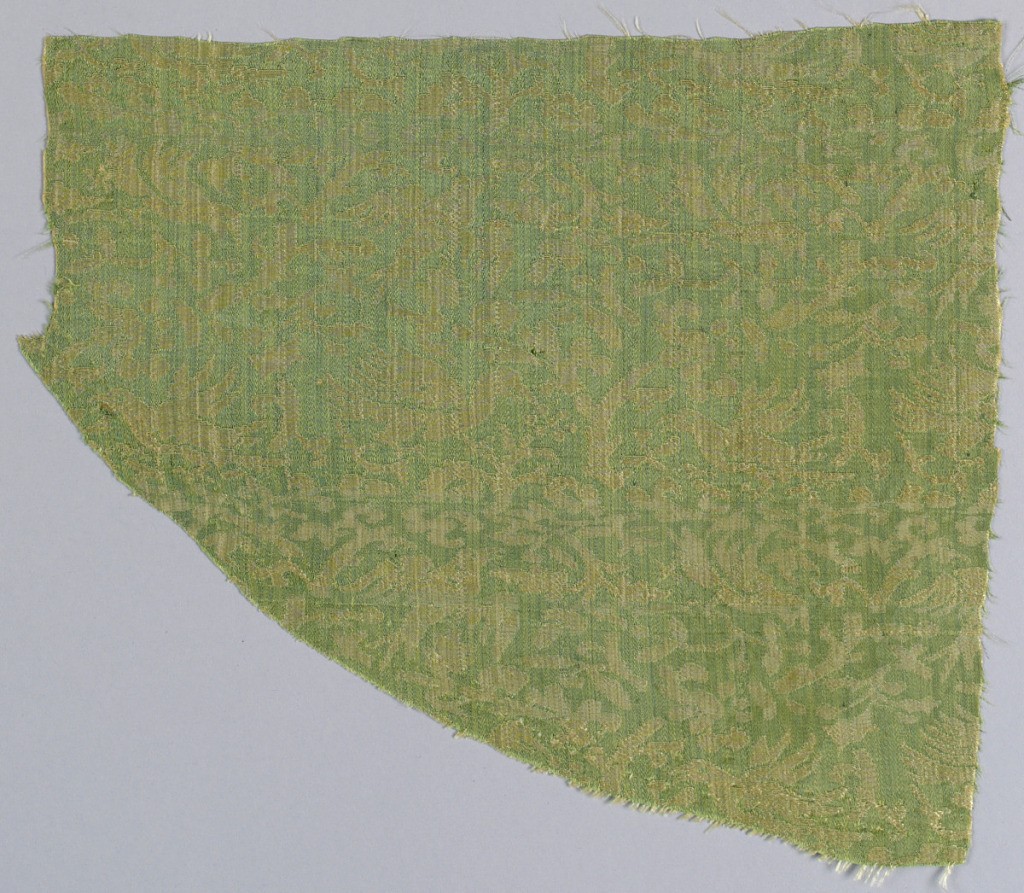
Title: Fragment
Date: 17th century
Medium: silk Technique: 4 and 1 harness satin damask
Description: Irregularly shaped fragment with dense pattern of birds and trees in green and pale yellow.